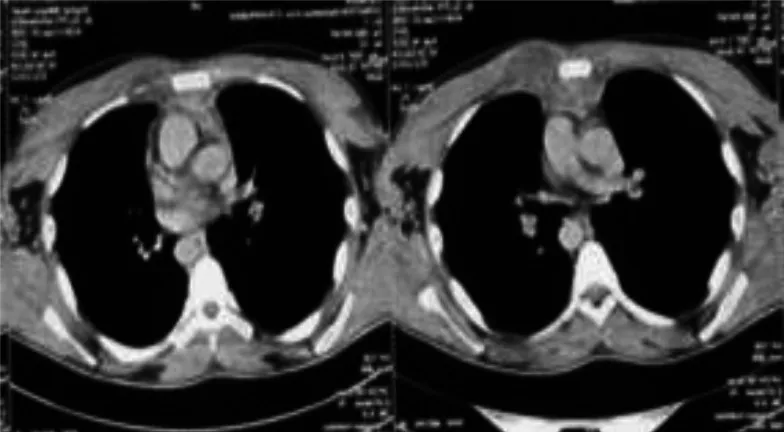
Thoracic CT scan showing a pre- and retrosternal collection extending towards the cervicothoracic orifice, measuring 63x74x97 mm, with sternal erosion and the onset of anterior mediastinitis.
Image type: radiology (ct)